Question: This is the weirdest thing I've ever seen.
I have a class of div that has a background-image, defined as such:
'''
background-image: url("circle.png")
background-size: contain
'''
You can see the divs here: <URL>. They're called '.circle-blue' or '.circle-red' and both classes behave identically.
So here's where it gets weird: on a Lenovo ThinkCentre machine with a ThinkVision monitor, using Firefox, they "pulsate" rapidly, or grow by a pixel in width and height rightwards and downwards, and then shrink again, very rapidly, like a flicker.
Since the Lenovo is a school computer with only two browsers installed, the only other browser I could test it on was IE, in which this behavior was not found. I wish I could post video here to show it, but here's a screenshot of one of the divs:

I've tested it on almost every browser on many other types of machines, and the only place I've ever found this behavior was Firefox on a Lenovo ThinkCentre, with a ThinkVision monitor. I also tested like 20 different ThinkCentres, and this error displayed on every single one.
Has anyone run into anything like this before? What could possibly be causing it? Can anyone at least reproduce the problem on their machine/browser?
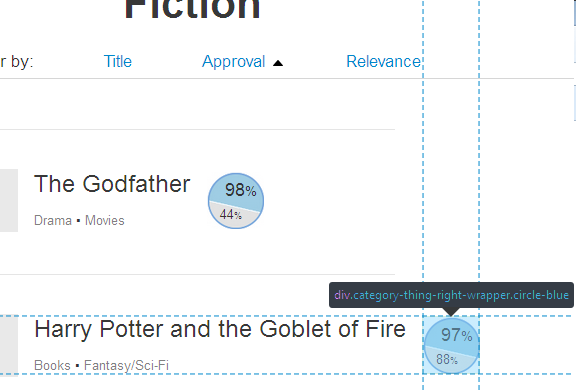
Answer: I cannot test it without access to one of these machines, but after looking at your page, I can say with 99% certainty that the issue is actually the 'background-size: contain' part of the rule below. Firefox was only beginning to support that with that browser version, and it may have still been a bit buggy.
(<URL>
The other thing that leads me to believe this is the case is when that rule is not applied, the background image expands to the right and down as you described.
The fix, since the size of these dots do not change when re-sizing the page, would be to re-size the image manually in Gimp or Photoshop to the correct size, and not try to do it on the fly. This little cleanup will make a minor improvement overall loading/rendering of the page as well.
If you do need the image to resize, your options are using an 'img' tag with a 'width: 100%; height: auto' and overlaying the text over the top, or making a larger image that just has the two-tone colors and the horizontal slash. I would probably just make this all a square image, then add that as the 'background-image' with the position set at center/center (to keep the slash in the correct spot if you need to resize) and set a 'border-radius' on the div to 50% of the div size, making it once again, a circle.
'''
#category .category-thing .category-thing-right-wrapper-wrapper .category-thing-right-wrapper {
display: inline-block;
position: absolute;
width: 57px;
height: 57px;
background-size: contain;
}
'''